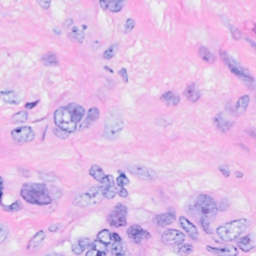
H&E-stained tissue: Breast